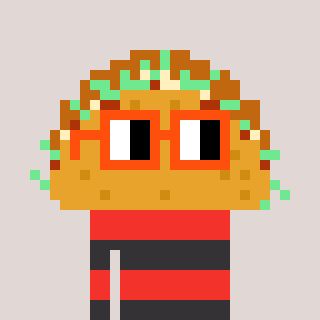
a pixel art character with square orange glasses, a taco-shaped head and a grayscale-colored body on a warm background